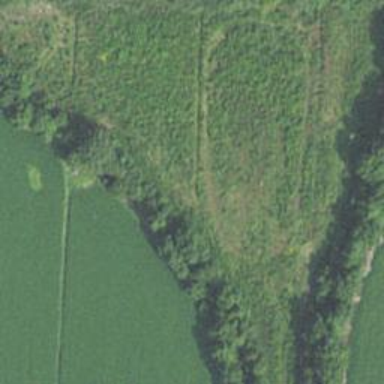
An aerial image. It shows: Disused railway.